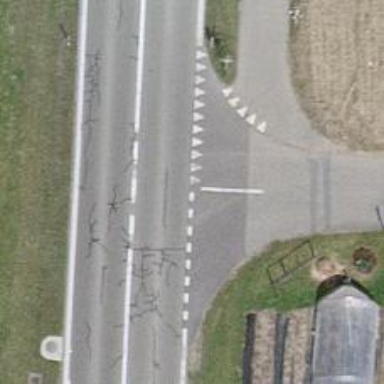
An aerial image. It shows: Well-maintained track road of grade 1.